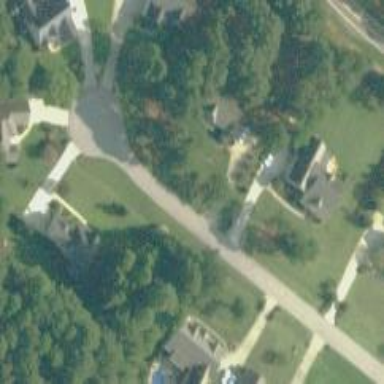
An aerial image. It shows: Residential road.